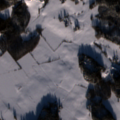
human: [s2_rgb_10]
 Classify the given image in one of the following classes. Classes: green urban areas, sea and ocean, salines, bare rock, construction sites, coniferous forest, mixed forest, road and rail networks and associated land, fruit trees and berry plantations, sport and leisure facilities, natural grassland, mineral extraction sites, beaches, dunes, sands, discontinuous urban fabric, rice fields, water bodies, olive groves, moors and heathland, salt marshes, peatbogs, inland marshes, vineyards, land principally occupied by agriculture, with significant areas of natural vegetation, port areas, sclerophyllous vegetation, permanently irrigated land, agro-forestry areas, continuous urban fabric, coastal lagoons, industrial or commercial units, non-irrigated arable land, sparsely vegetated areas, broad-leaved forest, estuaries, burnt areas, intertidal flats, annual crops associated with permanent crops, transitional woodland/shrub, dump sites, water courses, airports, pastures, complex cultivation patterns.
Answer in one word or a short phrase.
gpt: non-irrigated arable land, land principally occupied by agriculture, with significant areas of natural vegetation, mixed forest